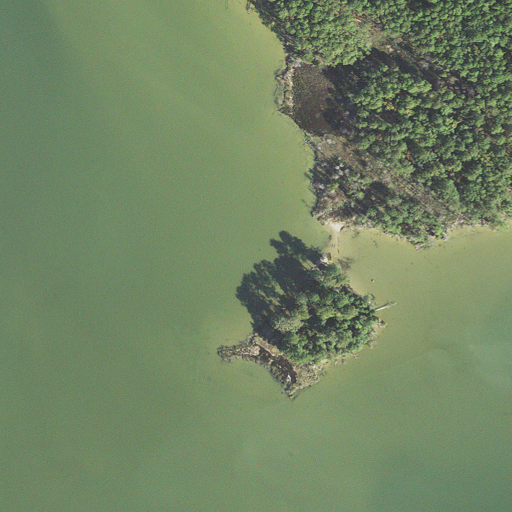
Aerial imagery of cape in Maryland named Taylor Point containing open water, herbaceous wetlands, woody wetlands, and evergreen forest